Current action and preconditions to check: trajectory_clear

Your task: For each precondition in the list above, predict whether it will hold at this action.

Consider the current scene as observed from the mobile robot's camera, and analyze the predicted future states of all dynamic agents (e.g., people, animals, vehicles, or any moving entities) within the NEXT SECOND.

IMPORTANT: Only answer "very likely" if you are absolutely certain—based on strong, clear evidence—that a dynamic agent will violate the precondition in the predicted future state. Do NOT answer "very likely" for unlikely, ambiguous, or low-probability risks.

Ask yourself for each precondition: Is there a high probability, with clear and convincing evidence, that the predicted future states of any dynamic agent will interfere with the predicted future state of the currently executing action within the NEXT SECOND, causing that precondition to fail?

Assess the risk level based on these predictions. Use "likely" or "very likely" if motions create a clear risk of interference.

Use "neutral" or "improbable" if agents are nearby but their predicted paths are clearly diverging or non-conflicting.

Failure Risk Categories: "very improbable", "improbable", "neutral", "likely", "very likely"

Answer Format: Output ONLY the probability_of_failure value from these categories: "very improbable", "improbable", "neutral", "likely", "very likely"

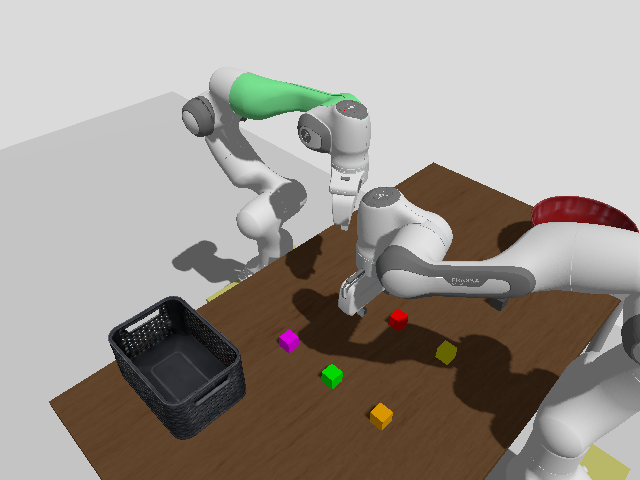

Answer: improbable